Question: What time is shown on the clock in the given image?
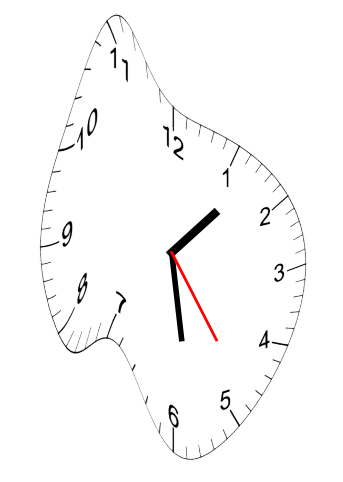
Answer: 01:28:24